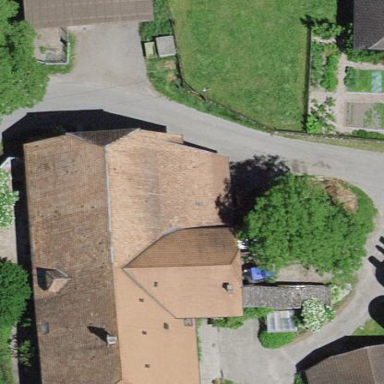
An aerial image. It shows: Farm building.